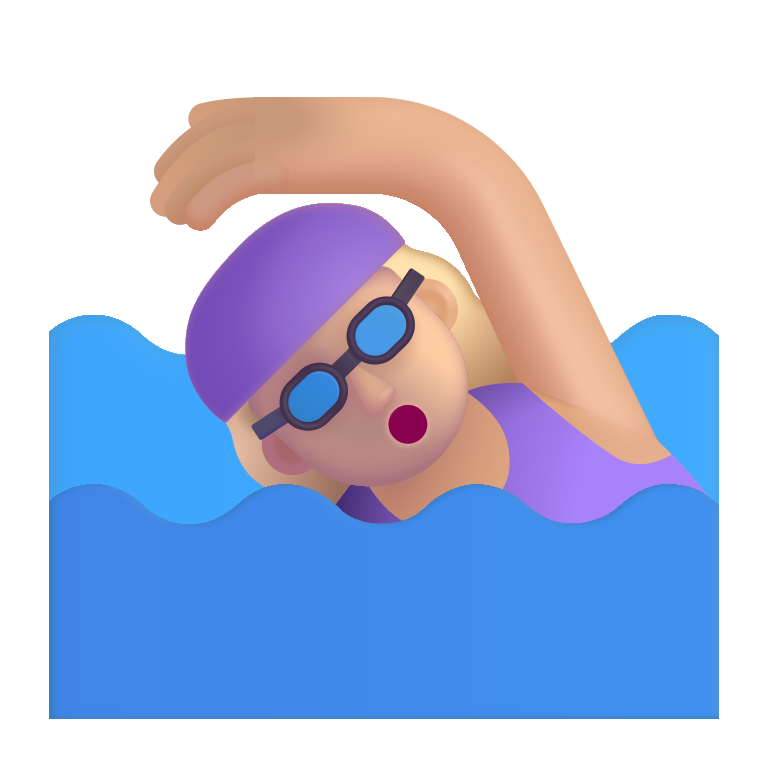
woman swimming color  light